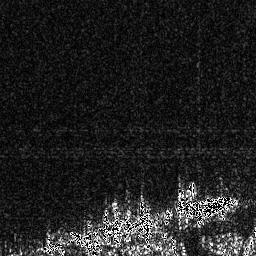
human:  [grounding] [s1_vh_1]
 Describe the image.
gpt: In the satellite image, there is  <ref>1 large ship </ref> <box>[[17, 83, 60, 99, 0]]</box> located at bottom,  <ref>1 medium ship </ref> <box>[[68, 75, 92, 86, 0]]</box> located at bottom right.